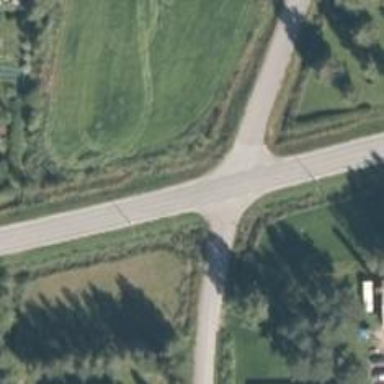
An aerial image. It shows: Road with "give way" sign.